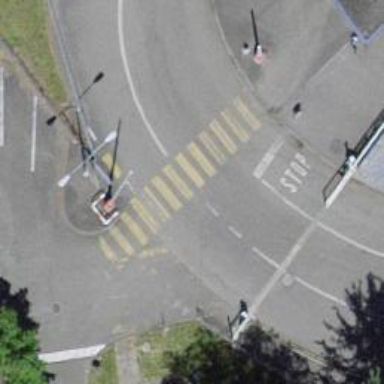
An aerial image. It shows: Uncontrolled zebra crossing on the road.